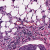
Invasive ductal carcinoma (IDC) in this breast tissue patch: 1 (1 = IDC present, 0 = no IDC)